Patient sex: F
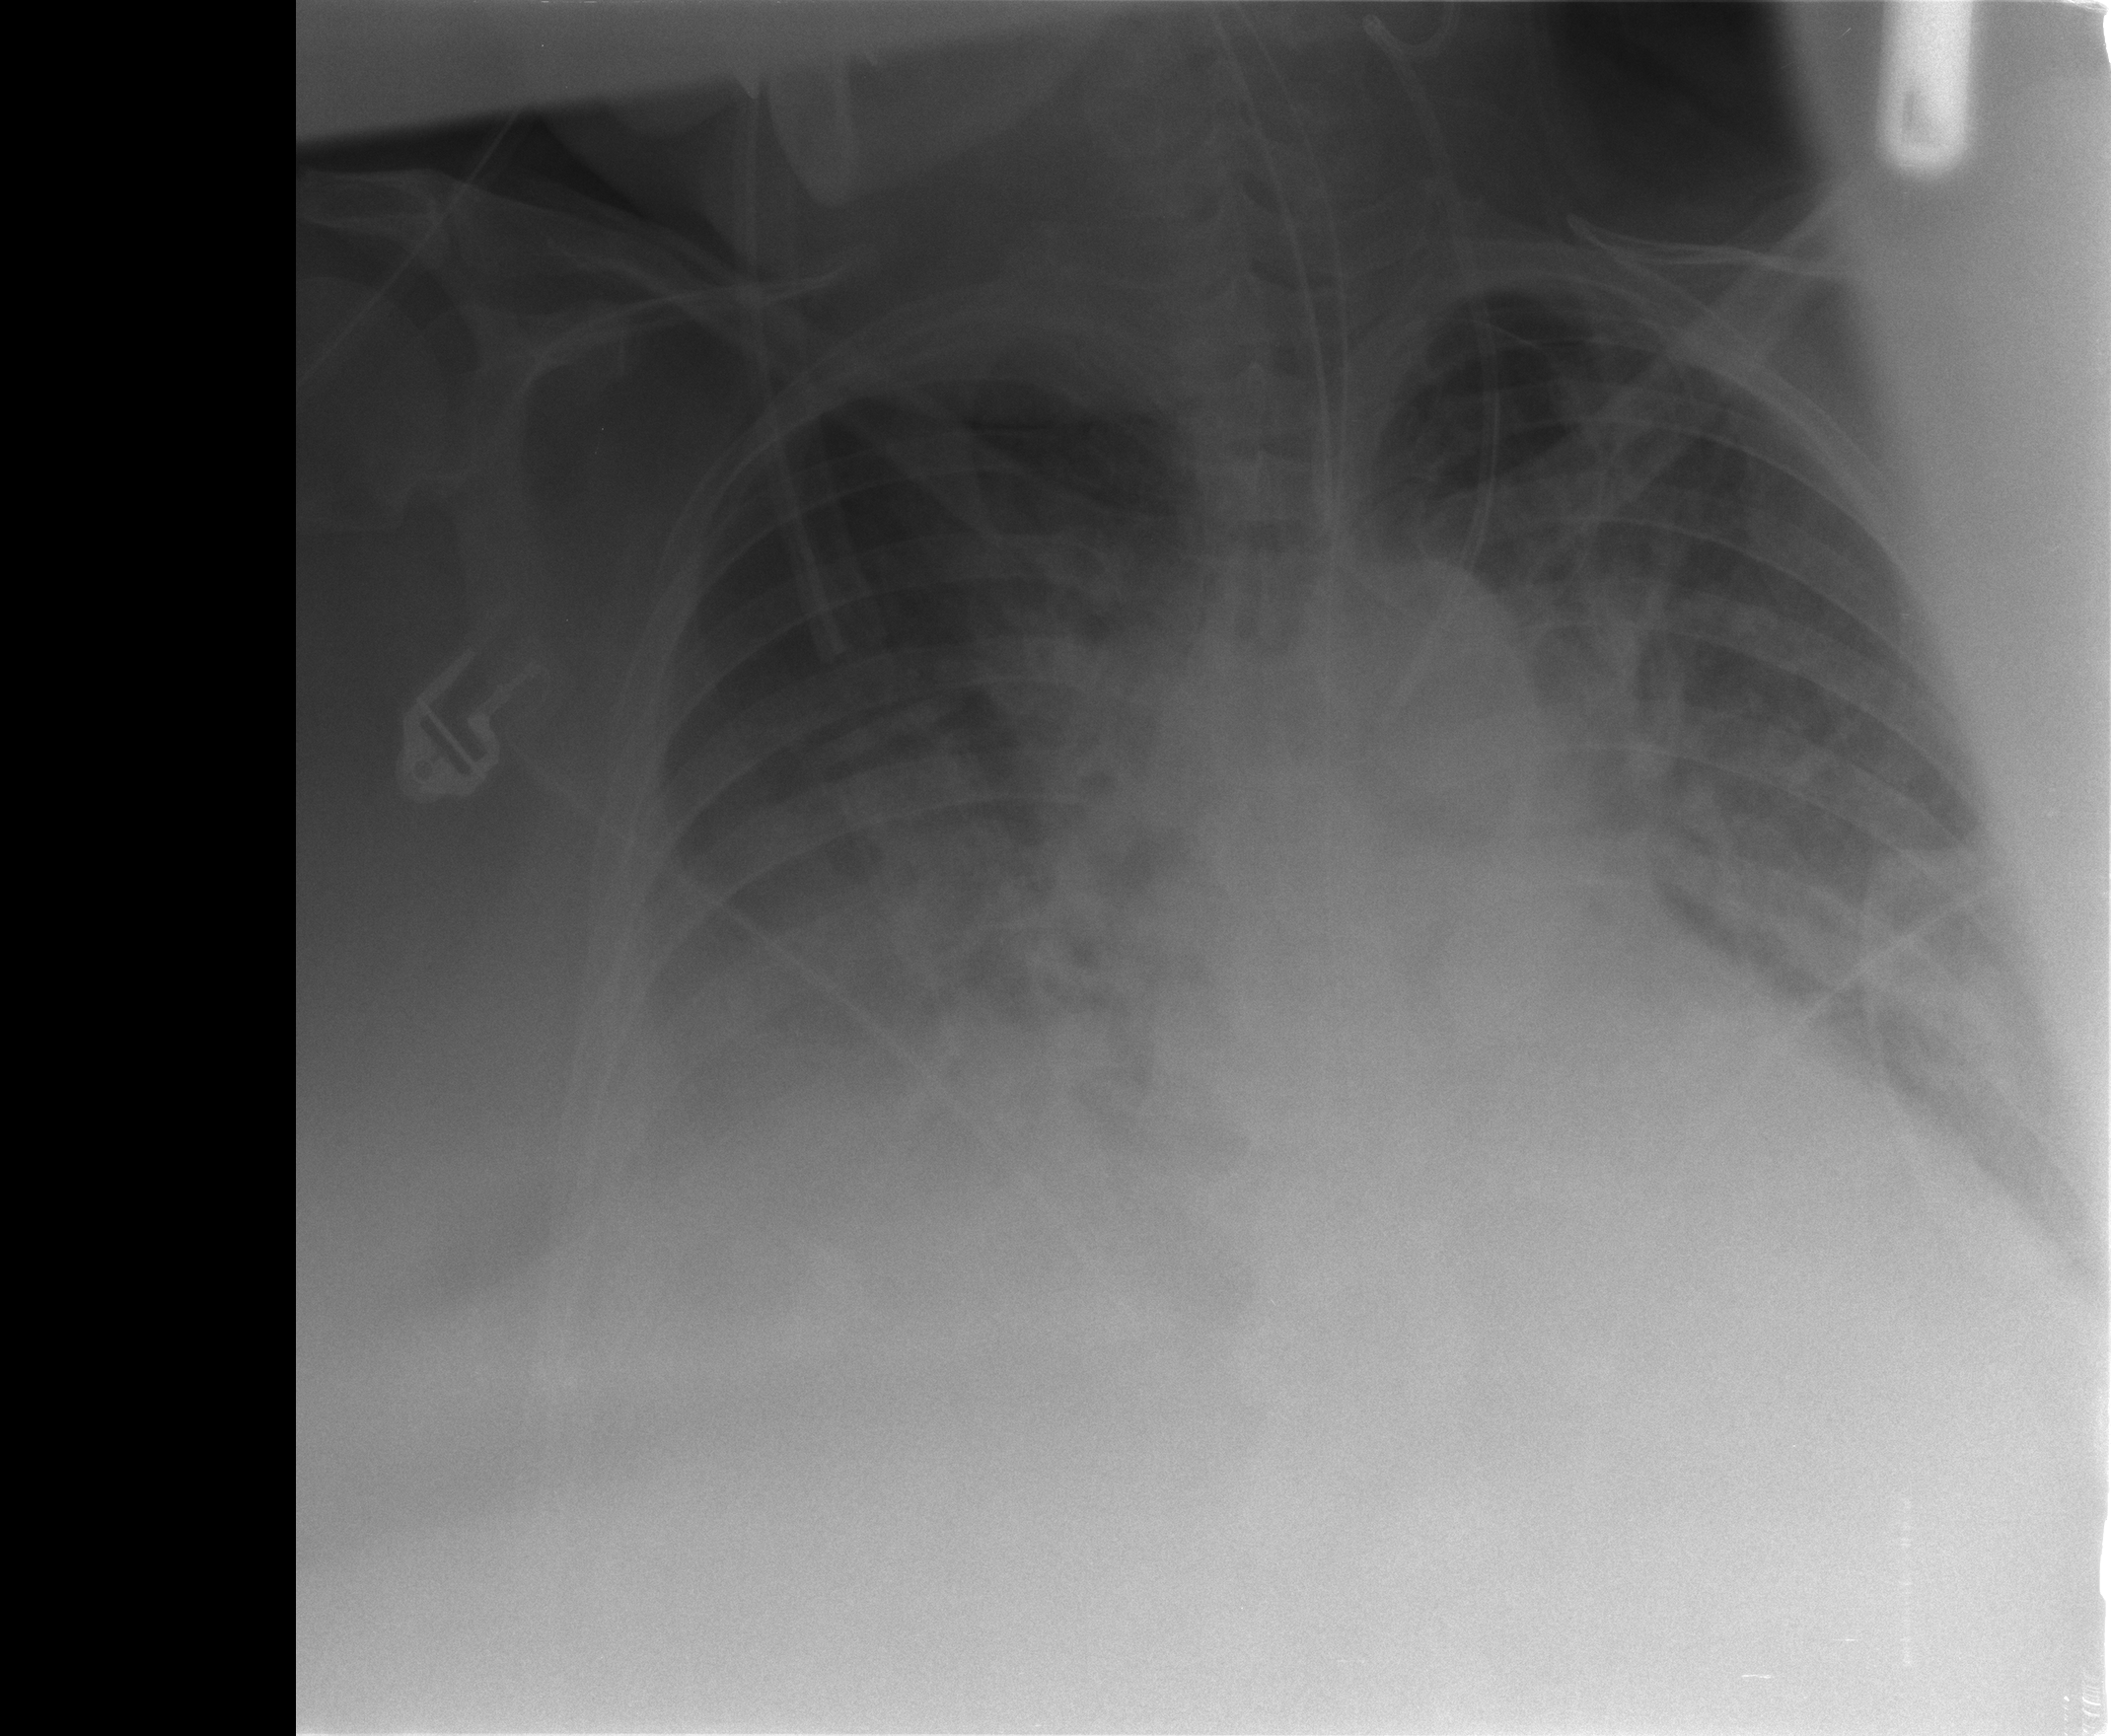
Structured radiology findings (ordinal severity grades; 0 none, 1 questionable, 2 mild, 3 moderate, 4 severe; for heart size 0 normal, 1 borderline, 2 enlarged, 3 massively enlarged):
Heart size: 2
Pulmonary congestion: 3
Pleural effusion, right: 3
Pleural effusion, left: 2
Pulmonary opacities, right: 1
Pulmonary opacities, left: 1
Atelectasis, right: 2
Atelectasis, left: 2